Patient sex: M
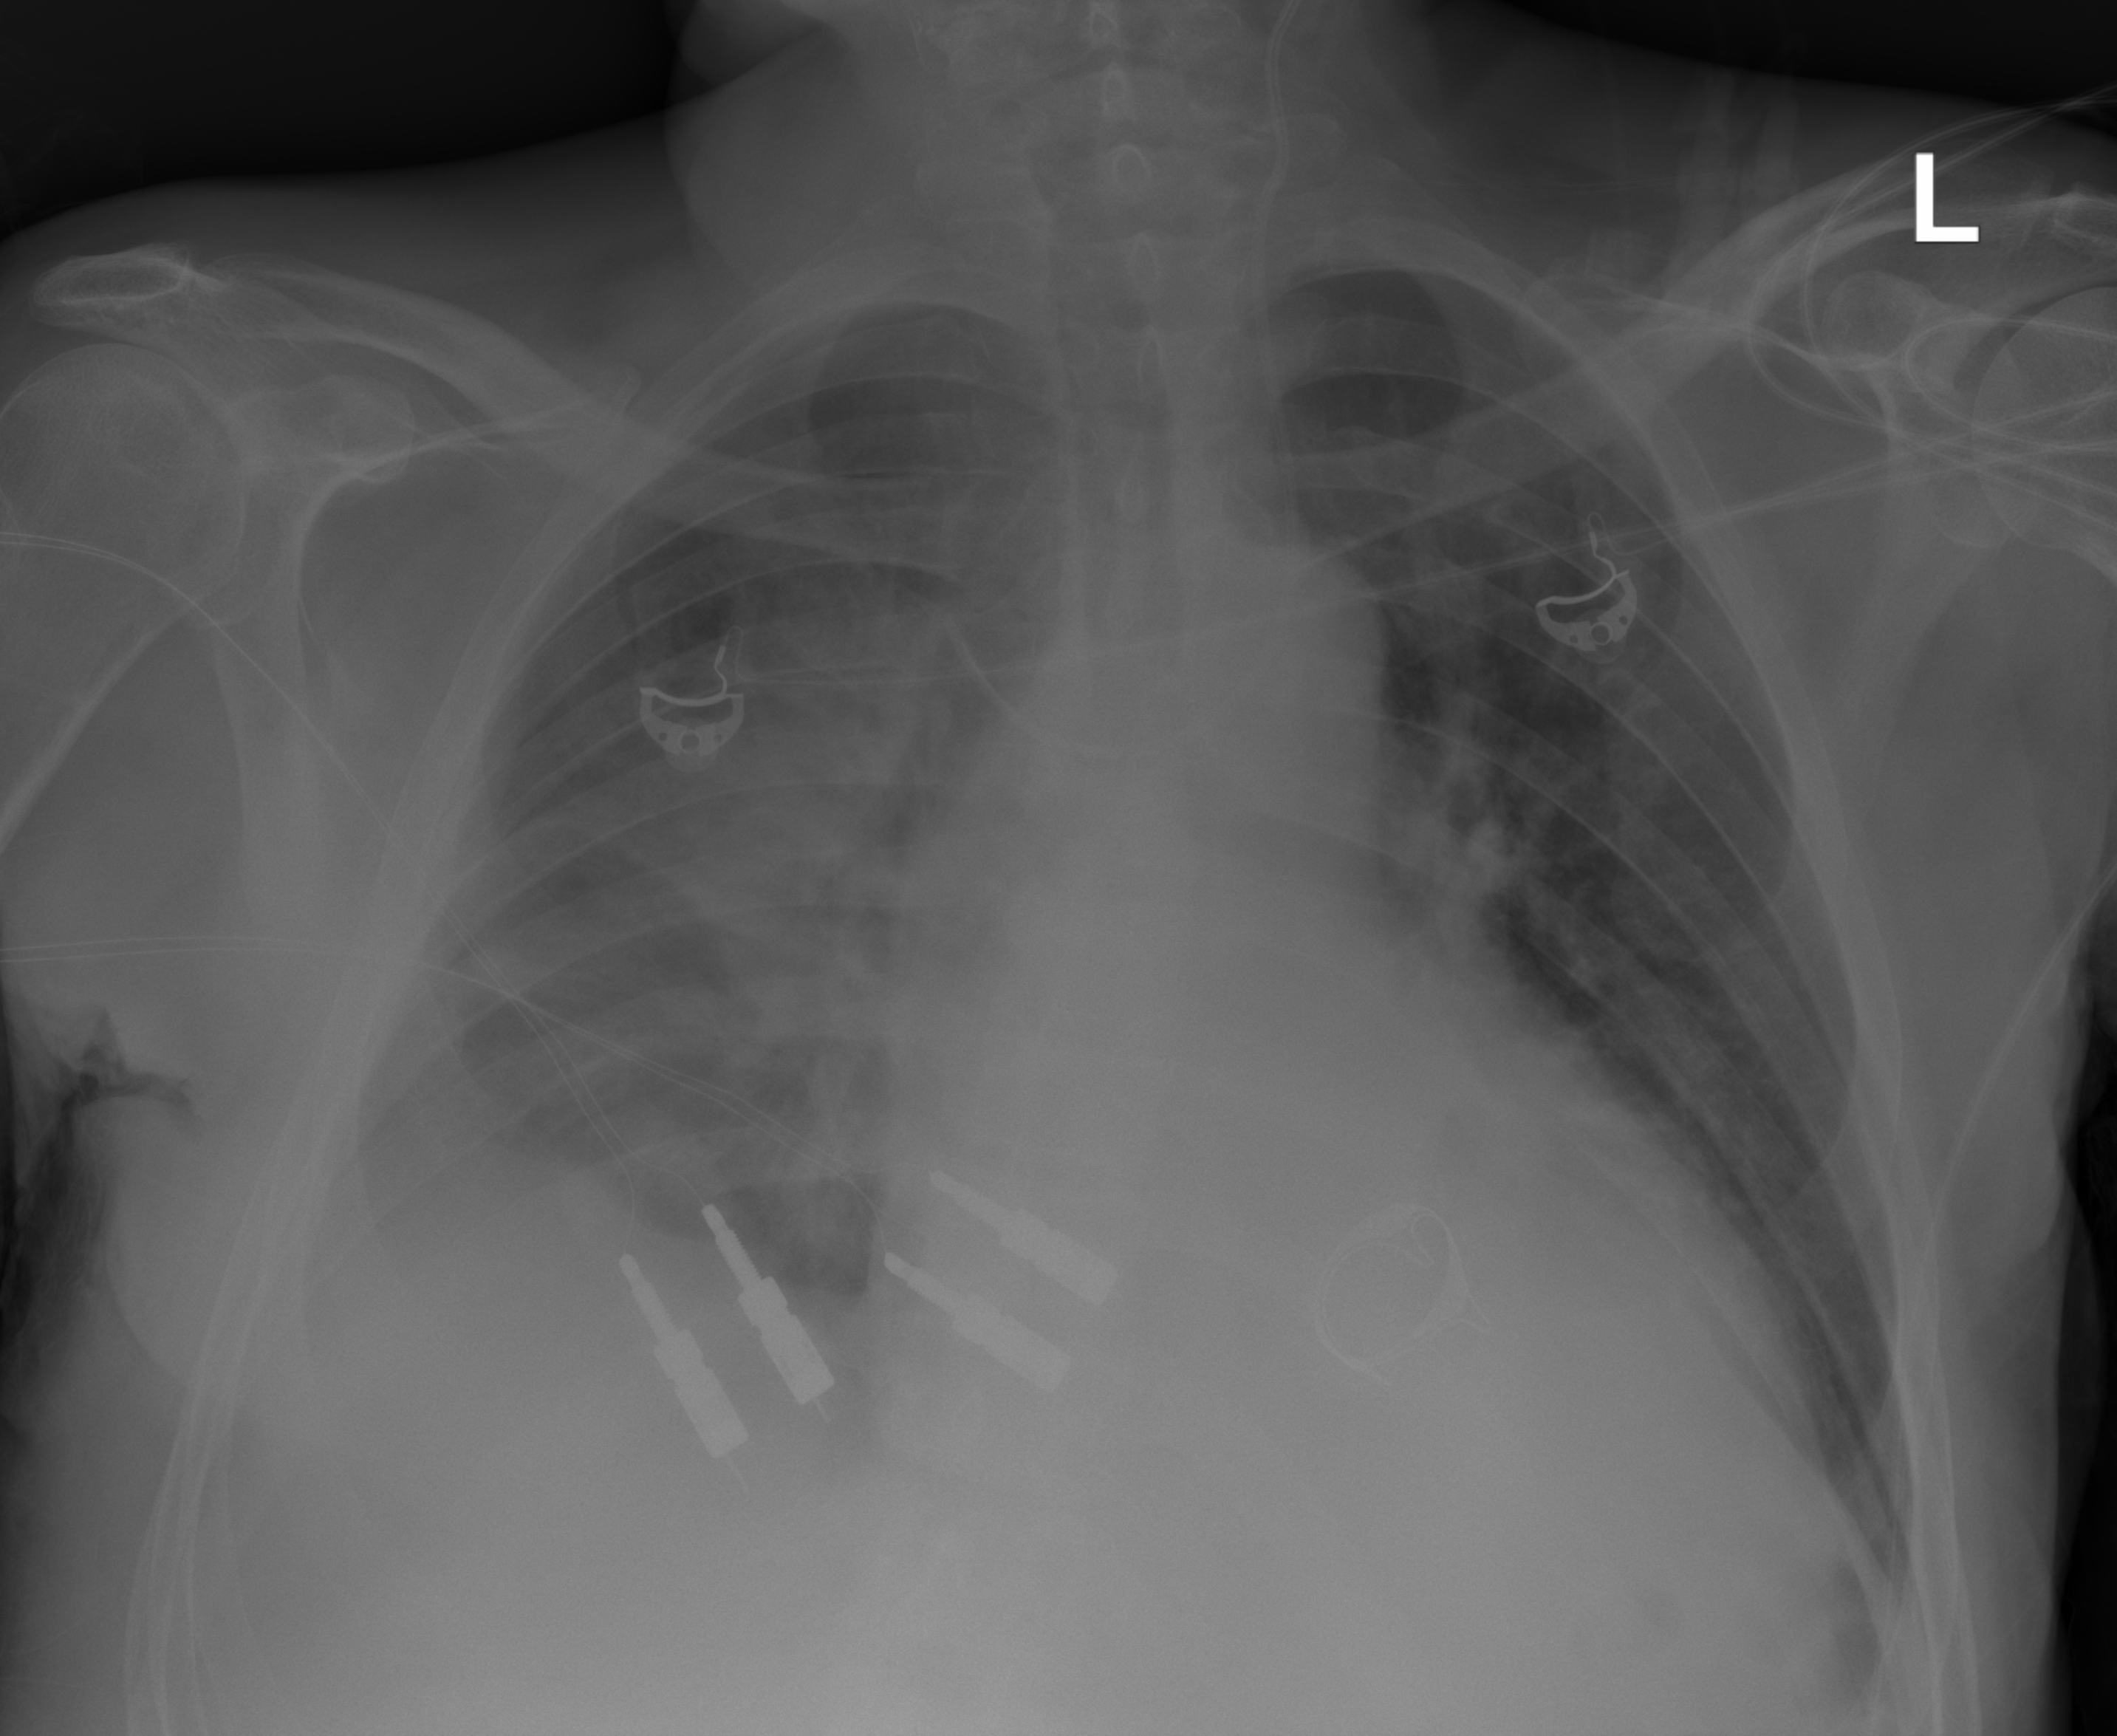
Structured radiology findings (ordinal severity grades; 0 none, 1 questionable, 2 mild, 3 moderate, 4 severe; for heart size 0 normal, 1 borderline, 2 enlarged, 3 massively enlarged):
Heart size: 2
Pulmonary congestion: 2
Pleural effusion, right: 2
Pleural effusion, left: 0
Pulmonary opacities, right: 3
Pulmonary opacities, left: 0
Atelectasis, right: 2
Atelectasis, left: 2